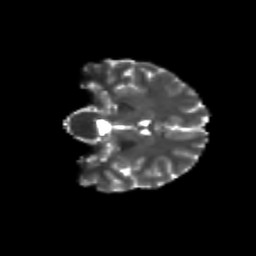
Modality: T2w
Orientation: coronal
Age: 20
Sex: female
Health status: healthy
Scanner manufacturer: siemens
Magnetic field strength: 3 T
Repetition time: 8.6 s
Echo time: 0.095 s